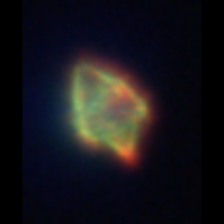
Taxon: Gymnodinium
Group: Dinoflagellates